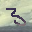
Label: 3